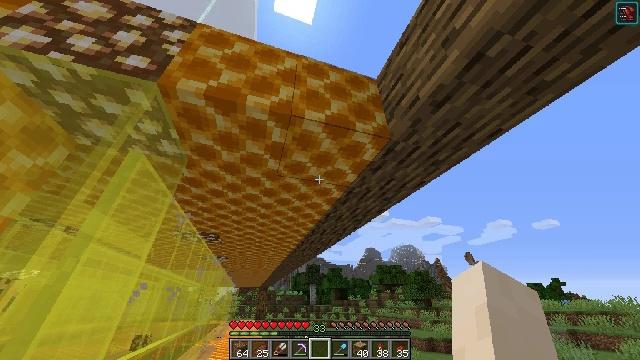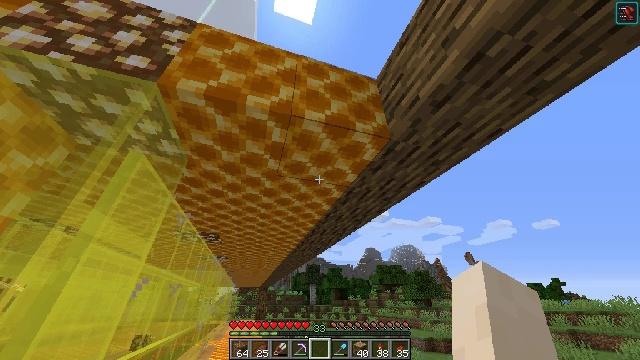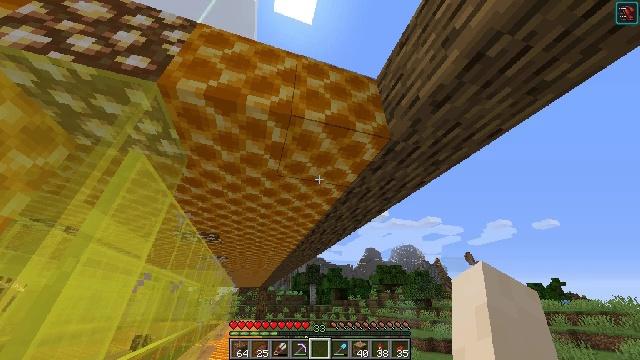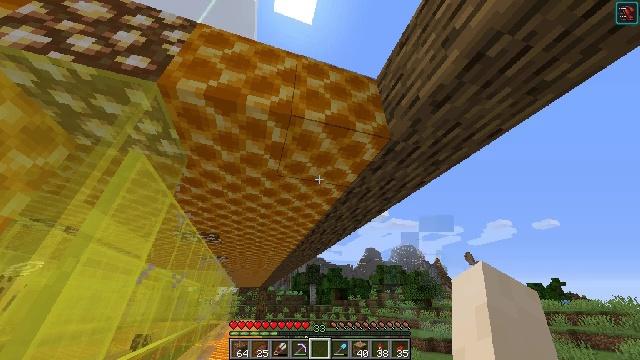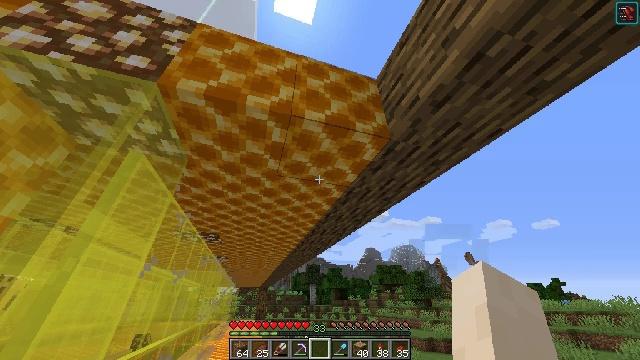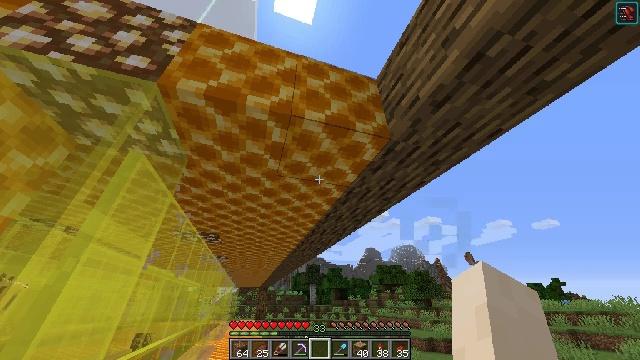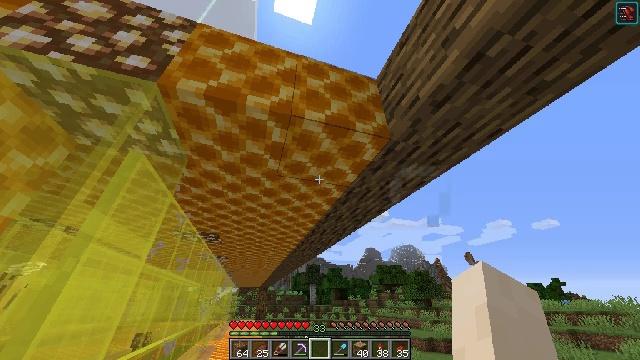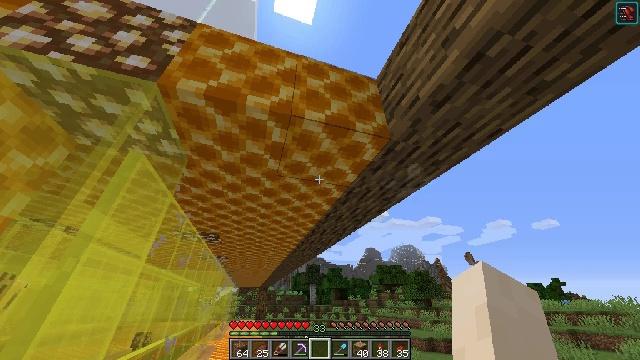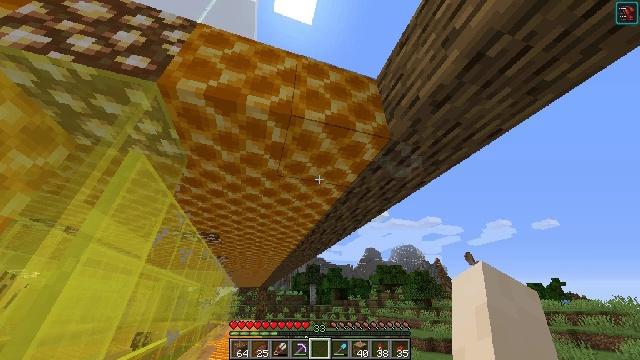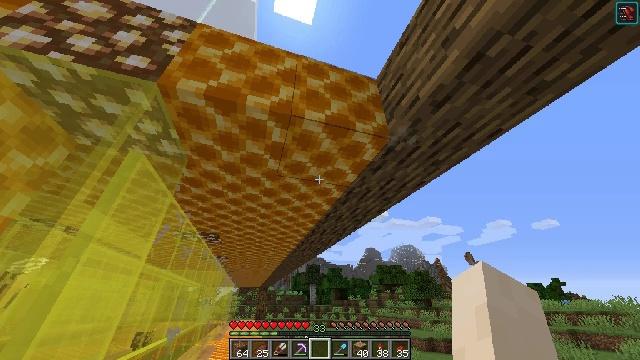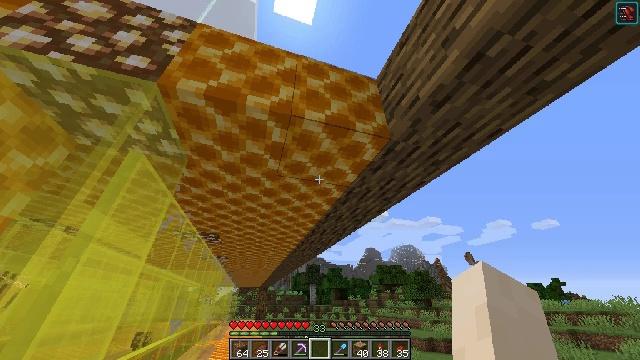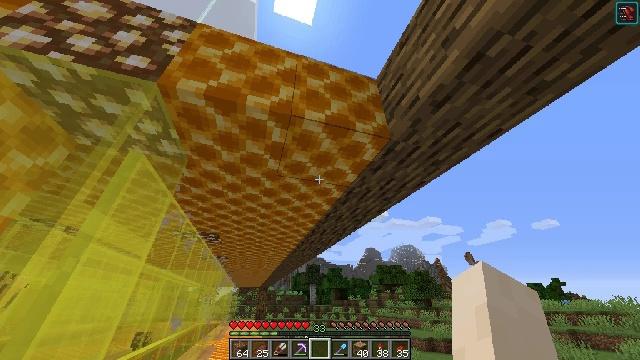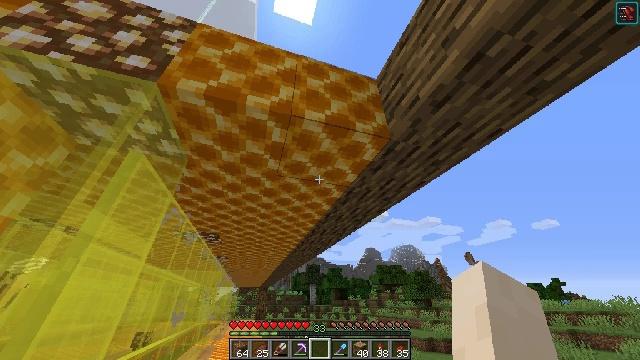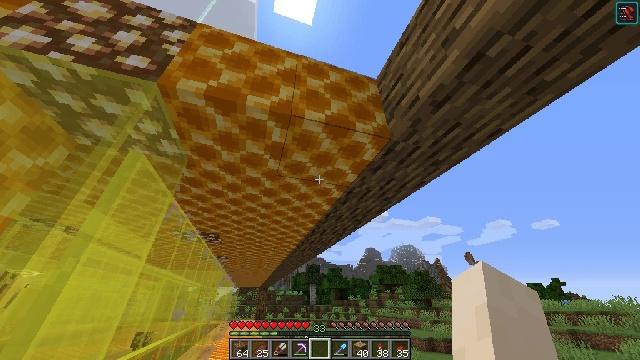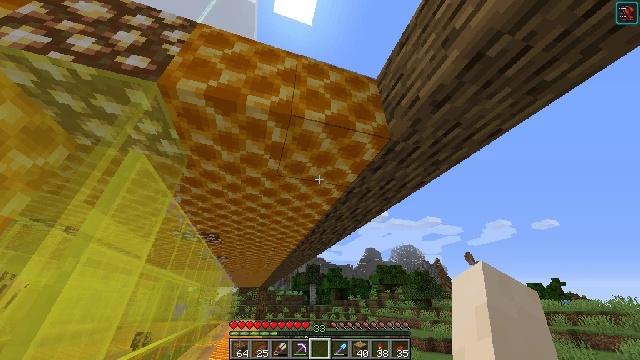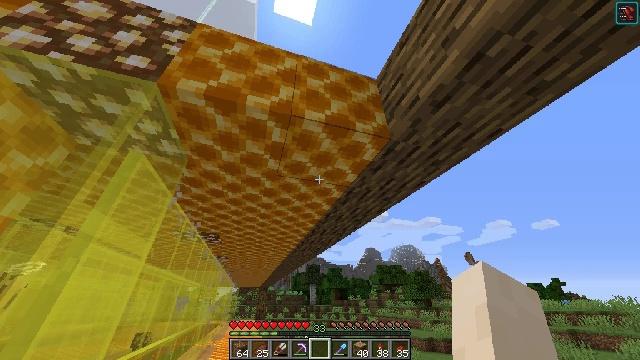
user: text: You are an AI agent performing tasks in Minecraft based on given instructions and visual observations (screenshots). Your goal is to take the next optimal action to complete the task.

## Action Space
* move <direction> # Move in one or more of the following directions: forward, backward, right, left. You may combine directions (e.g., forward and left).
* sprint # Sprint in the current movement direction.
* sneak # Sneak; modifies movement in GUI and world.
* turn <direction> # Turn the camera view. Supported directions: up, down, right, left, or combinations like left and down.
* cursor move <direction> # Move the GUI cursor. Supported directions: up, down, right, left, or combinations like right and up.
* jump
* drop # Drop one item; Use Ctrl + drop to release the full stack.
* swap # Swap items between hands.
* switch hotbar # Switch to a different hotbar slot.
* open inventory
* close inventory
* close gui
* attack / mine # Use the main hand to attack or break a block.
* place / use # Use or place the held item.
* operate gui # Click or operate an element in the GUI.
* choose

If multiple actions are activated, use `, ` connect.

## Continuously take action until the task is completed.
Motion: motion action
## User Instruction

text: Combine 4 honeycombs to form a honeycomb block.
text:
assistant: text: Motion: no_op
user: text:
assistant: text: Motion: no_op
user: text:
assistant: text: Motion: no_op
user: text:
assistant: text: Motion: no_op
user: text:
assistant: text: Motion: no_op
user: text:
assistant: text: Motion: no_op
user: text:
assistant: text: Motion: no_op
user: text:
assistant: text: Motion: no_op
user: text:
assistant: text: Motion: no_op
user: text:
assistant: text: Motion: no_op
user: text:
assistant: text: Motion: no_op
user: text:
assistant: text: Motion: no_op
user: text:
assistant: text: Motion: no_op
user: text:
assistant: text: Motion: no_op
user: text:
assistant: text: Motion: no_op
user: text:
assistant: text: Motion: no_op
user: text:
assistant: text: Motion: no_op
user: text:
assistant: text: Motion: no_op
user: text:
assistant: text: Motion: no_op
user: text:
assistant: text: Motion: no_op
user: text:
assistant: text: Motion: no_op
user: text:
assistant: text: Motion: no_op
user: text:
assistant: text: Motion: no_op
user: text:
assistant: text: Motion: no_op
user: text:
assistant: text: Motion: no_op
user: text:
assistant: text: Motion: no_op
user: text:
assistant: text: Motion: no_op
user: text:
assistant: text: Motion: no_op
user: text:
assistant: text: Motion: no_op
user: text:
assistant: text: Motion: no_op